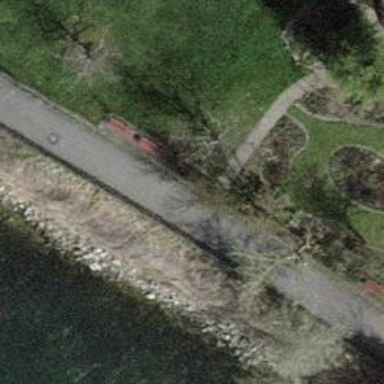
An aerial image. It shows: Red bench.